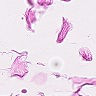
Metastatic tissue present: no